Question: I am working on making a interactive campus map. I am wanting to take an image (below) and overlay it onto Google maps and then add interactive points of interests. I am not seeing how to add or merge the image to the map. Can this be done? Are there any examples out there I missed?

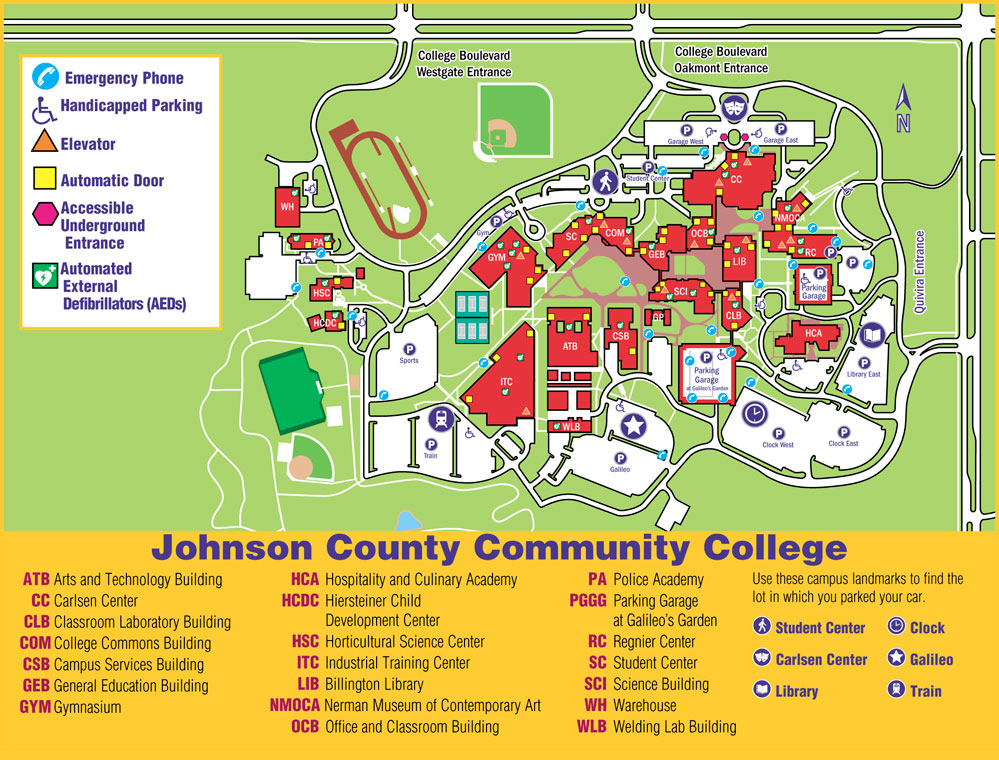
Answer: If you want to replace the google map background.
From my experience, I could say no. It can't be done
But if you want to make it like transparent you can put Your map on top of google map and just set transparent.
However, somebody already been done this before. you might got some idea if you see this
<URL>
<URL>